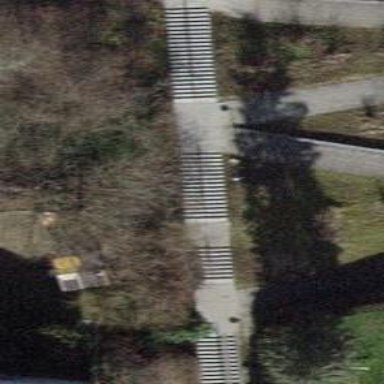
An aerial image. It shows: Set of concrete steps.